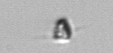
Label: Pyramimonas